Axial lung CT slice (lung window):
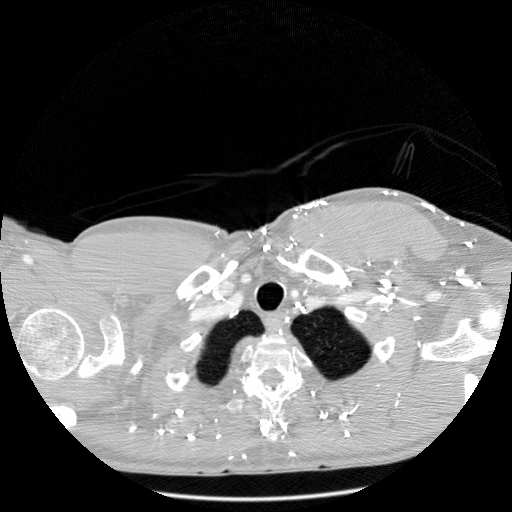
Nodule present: no